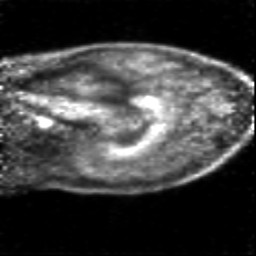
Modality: PET
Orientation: sagittal
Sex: female
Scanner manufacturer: siemens